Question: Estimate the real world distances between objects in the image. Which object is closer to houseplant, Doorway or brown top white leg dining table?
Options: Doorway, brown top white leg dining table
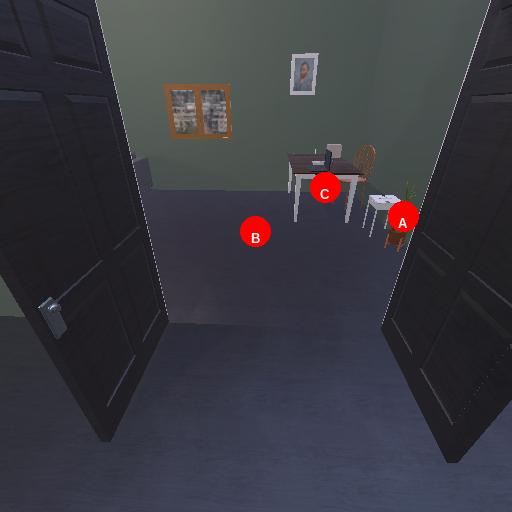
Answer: Doorway